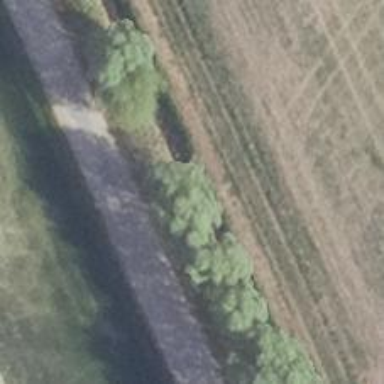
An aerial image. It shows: Row of deciduous broadleaved trees.